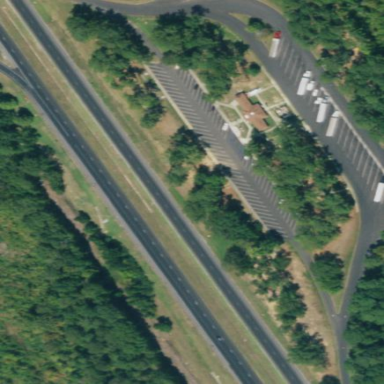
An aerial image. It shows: Rest area along the road.